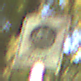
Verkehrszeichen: EndeFahrradzone
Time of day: SunriseSunset
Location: Outdoor (Nature)
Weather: PartlyCloudy
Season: NotSpecified
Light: Natural